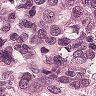
Metastatic tissue present: yes